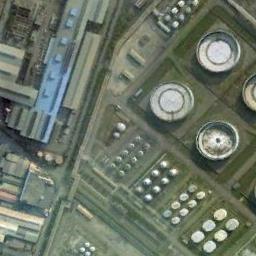
Label: storage tanks